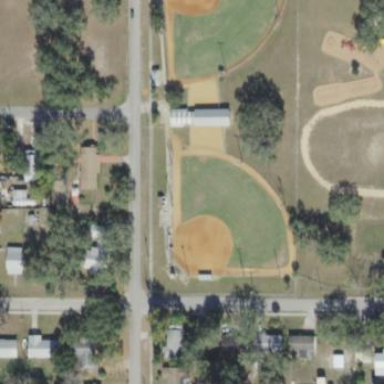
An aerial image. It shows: Softball pitch for leisure sports.